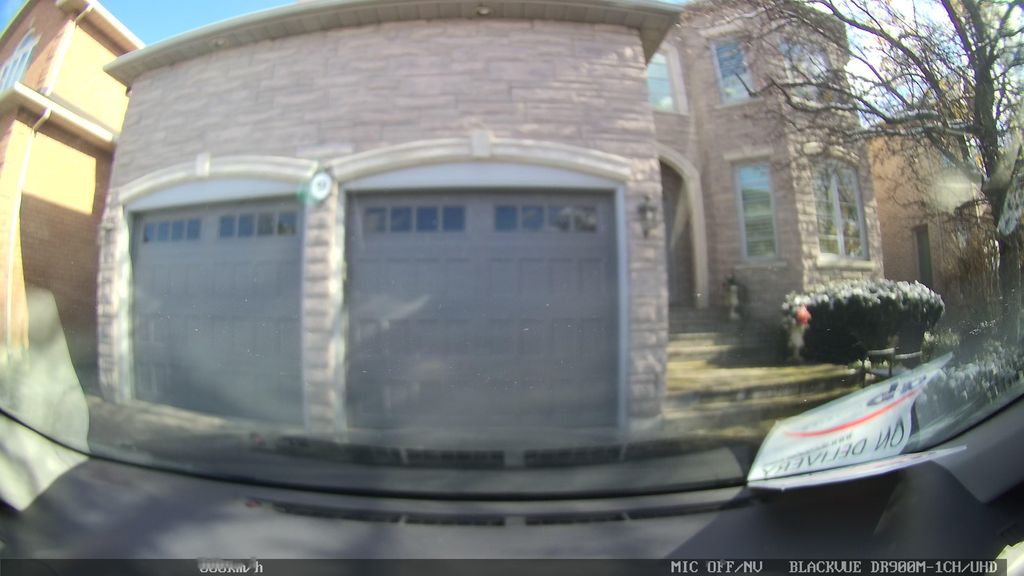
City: toronto